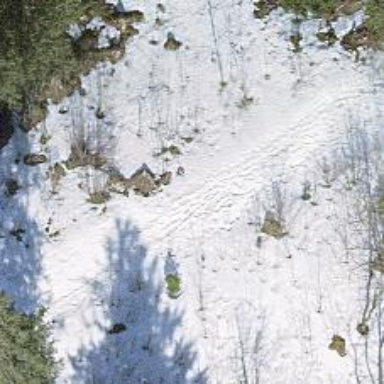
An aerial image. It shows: Hiking path for skiing in the backcountry.